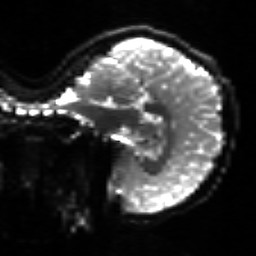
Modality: sbref
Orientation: sagittal
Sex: male
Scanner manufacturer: siemens
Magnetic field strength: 3 T
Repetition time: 5 s
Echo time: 0.071 s